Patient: sex F, age 58
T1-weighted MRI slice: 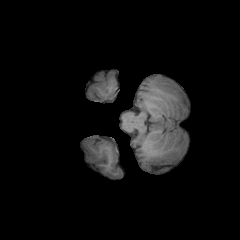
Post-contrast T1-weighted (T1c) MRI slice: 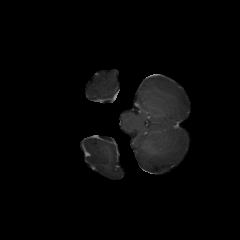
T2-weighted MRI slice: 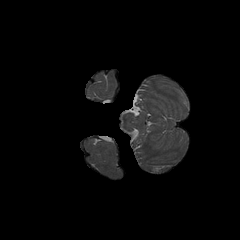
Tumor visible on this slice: no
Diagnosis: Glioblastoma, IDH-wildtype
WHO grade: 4